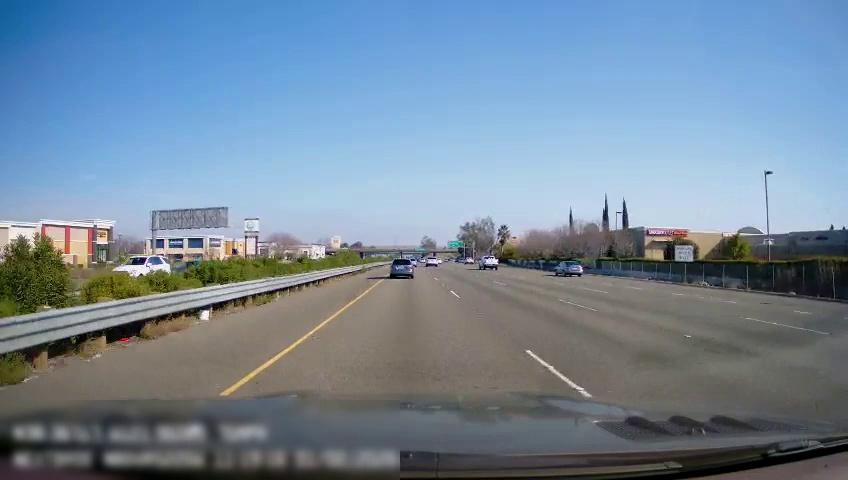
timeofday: Day
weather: Sunny
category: Drivable Space
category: Vehicles | Car
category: Vehicles | Car
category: Vehicles | SUV
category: Vehicles | Car
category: Vehicles | Truck
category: Vehicles | Car
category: Vehicles | Car
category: Lanes | Current Lane
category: Lanes | Current Lane
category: Lanes | Alternate Lane
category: Lanes | Alternate Lane
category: Lanes | Alternate Lane
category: Traffic | Lights
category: Traffic | Lights
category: Traffic | Signs
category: Traffic | Signs